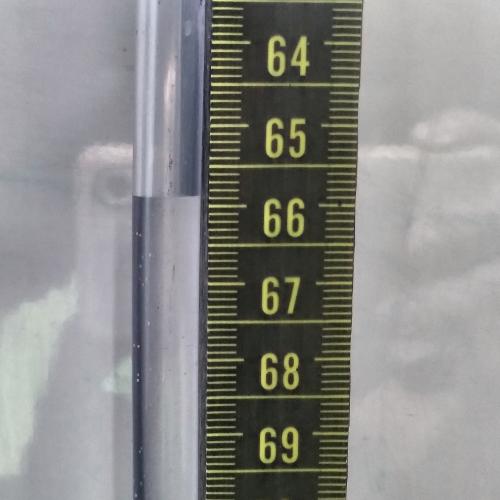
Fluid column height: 65.9 cm